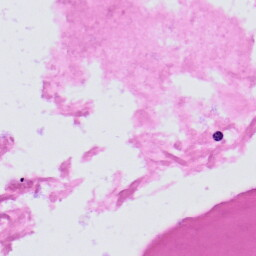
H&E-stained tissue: Prostate